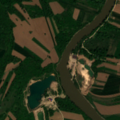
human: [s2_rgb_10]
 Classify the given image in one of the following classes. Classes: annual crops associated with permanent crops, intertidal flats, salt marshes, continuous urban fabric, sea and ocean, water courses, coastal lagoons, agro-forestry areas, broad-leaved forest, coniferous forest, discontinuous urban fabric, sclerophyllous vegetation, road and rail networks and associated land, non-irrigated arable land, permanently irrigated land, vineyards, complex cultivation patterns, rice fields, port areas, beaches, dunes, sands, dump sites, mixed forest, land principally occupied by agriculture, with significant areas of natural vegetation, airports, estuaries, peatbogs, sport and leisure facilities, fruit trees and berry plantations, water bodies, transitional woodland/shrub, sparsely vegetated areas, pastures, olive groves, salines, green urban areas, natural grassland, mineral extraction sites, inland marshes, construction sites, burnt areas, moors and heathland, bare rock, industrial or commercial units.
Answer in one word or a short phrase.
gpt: non-irrigated arable land, land principally occupied by agriculture, with significant areas of natural vegetation, broad-leaved forest, transitional woodland/shrub, water courses